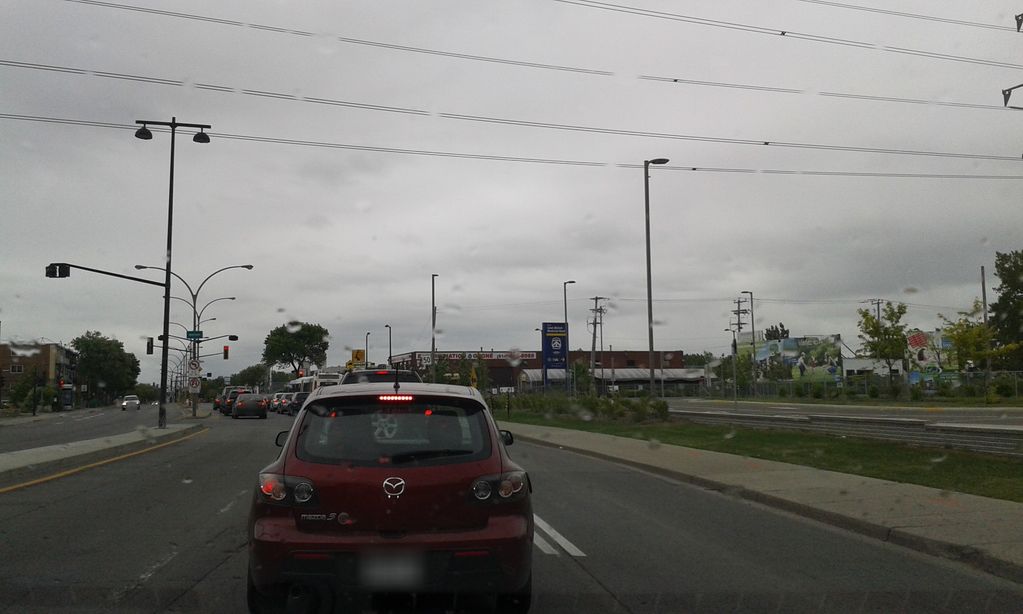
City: montreal